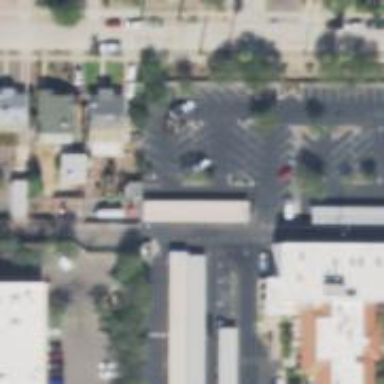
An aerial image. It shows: Asphalt alley designated as service road.